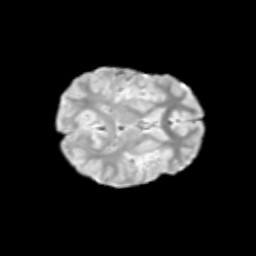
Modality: T2w
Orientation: axial
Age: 11
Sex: female
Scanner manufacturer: siemens
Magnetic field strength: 3 T
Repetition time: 3.8 s
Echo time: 0.07 s